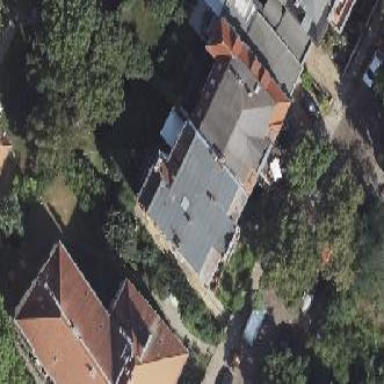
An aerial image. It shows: Unique apartment building with double saltbox roof shape.